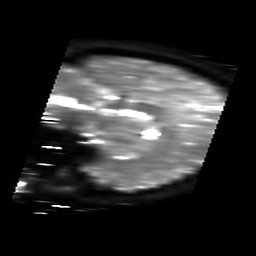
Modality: T2starmap
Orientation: sagittal
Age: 13
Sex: female
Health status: ill